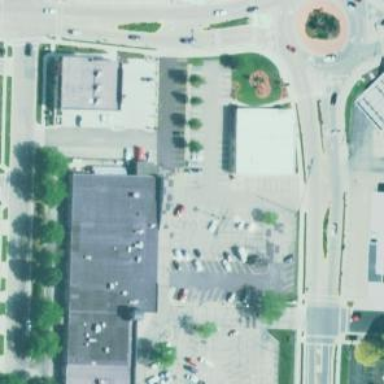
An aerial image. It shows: Post office.